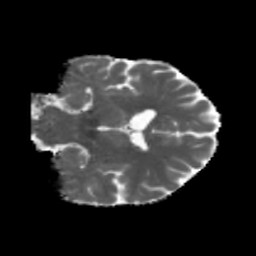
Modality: MD
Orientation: coronal
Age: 42
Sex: male
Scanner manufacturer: siemens
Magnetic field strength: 3 T
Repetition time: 5.47 s
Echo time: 0.0854 s